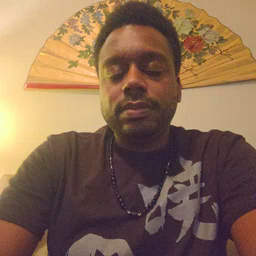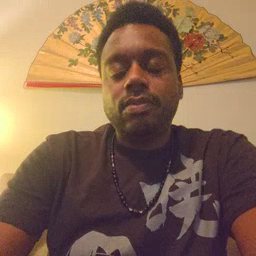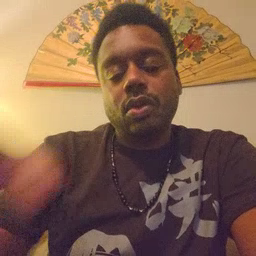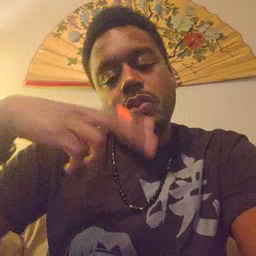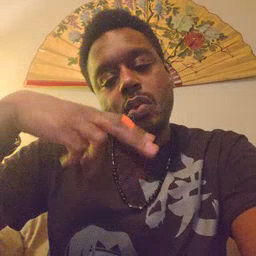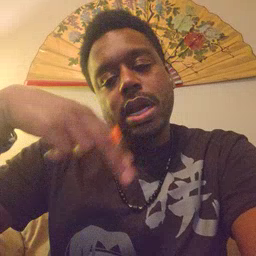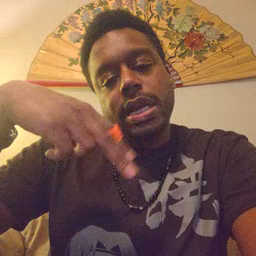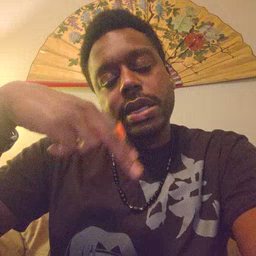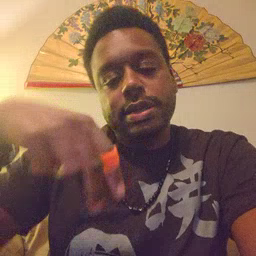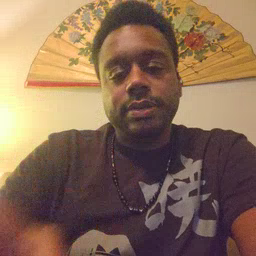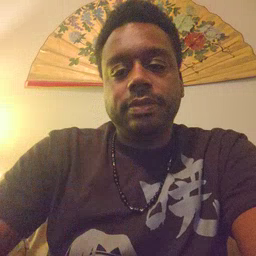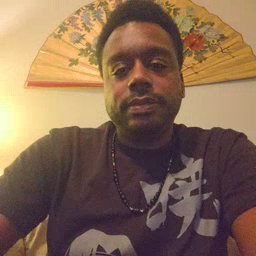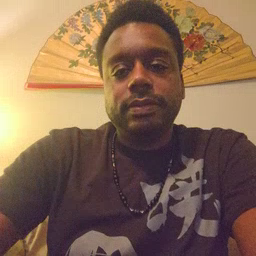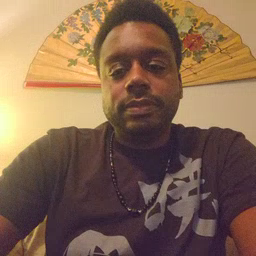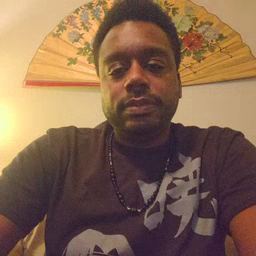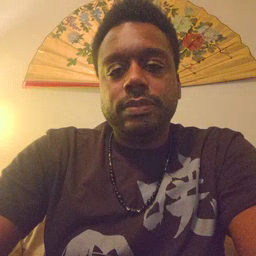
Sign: read